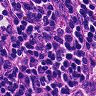
Metastatic tissue present: no